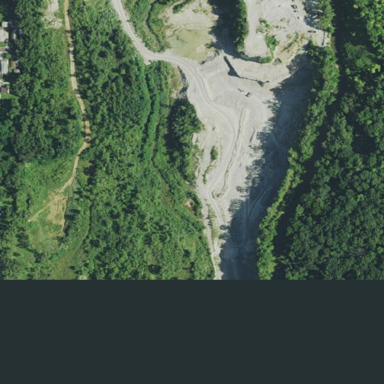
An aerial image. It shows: Quarry that is man-made.